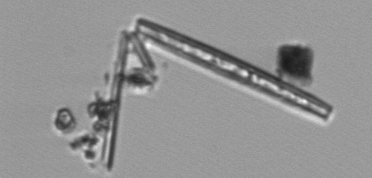
Label: Thalassionema